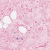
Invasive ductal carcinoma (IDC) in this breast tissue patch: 0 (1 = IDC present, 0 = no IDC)